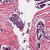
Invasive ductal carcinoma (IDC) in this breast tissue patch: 1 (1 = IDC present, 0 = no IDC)